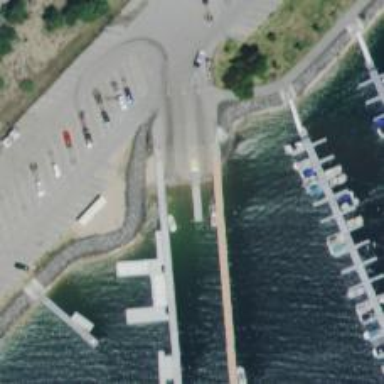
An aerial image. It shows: Slipway on leisure land.